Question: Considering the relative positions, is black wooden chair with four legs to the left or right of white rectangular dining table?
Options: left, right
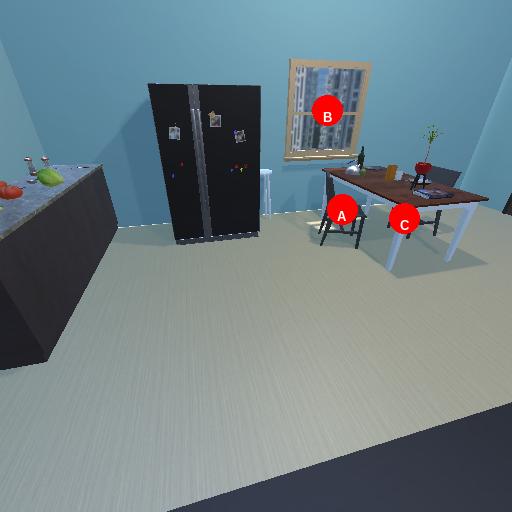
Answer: left